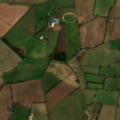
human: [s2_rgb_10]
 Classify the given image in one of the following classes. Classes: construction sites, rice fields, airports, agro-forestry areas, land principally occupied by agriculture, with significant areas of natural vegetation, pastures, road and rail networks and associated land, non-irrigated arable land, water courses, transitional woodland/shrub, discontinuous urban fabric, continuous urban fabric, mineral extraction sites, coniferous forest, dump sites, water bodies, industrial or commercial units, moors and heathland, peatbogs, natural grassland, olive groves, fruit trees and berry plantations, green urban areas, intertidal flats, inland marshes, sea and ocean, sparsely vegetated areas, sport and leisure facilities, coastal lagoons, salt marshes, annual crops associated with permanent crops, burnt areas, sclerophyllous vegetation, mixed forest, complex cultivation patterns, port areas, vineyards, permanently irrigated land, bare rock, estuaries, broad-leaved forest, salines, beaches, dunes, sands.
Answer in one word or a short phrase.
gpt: non-irrigated arable land, pastures